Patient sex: M
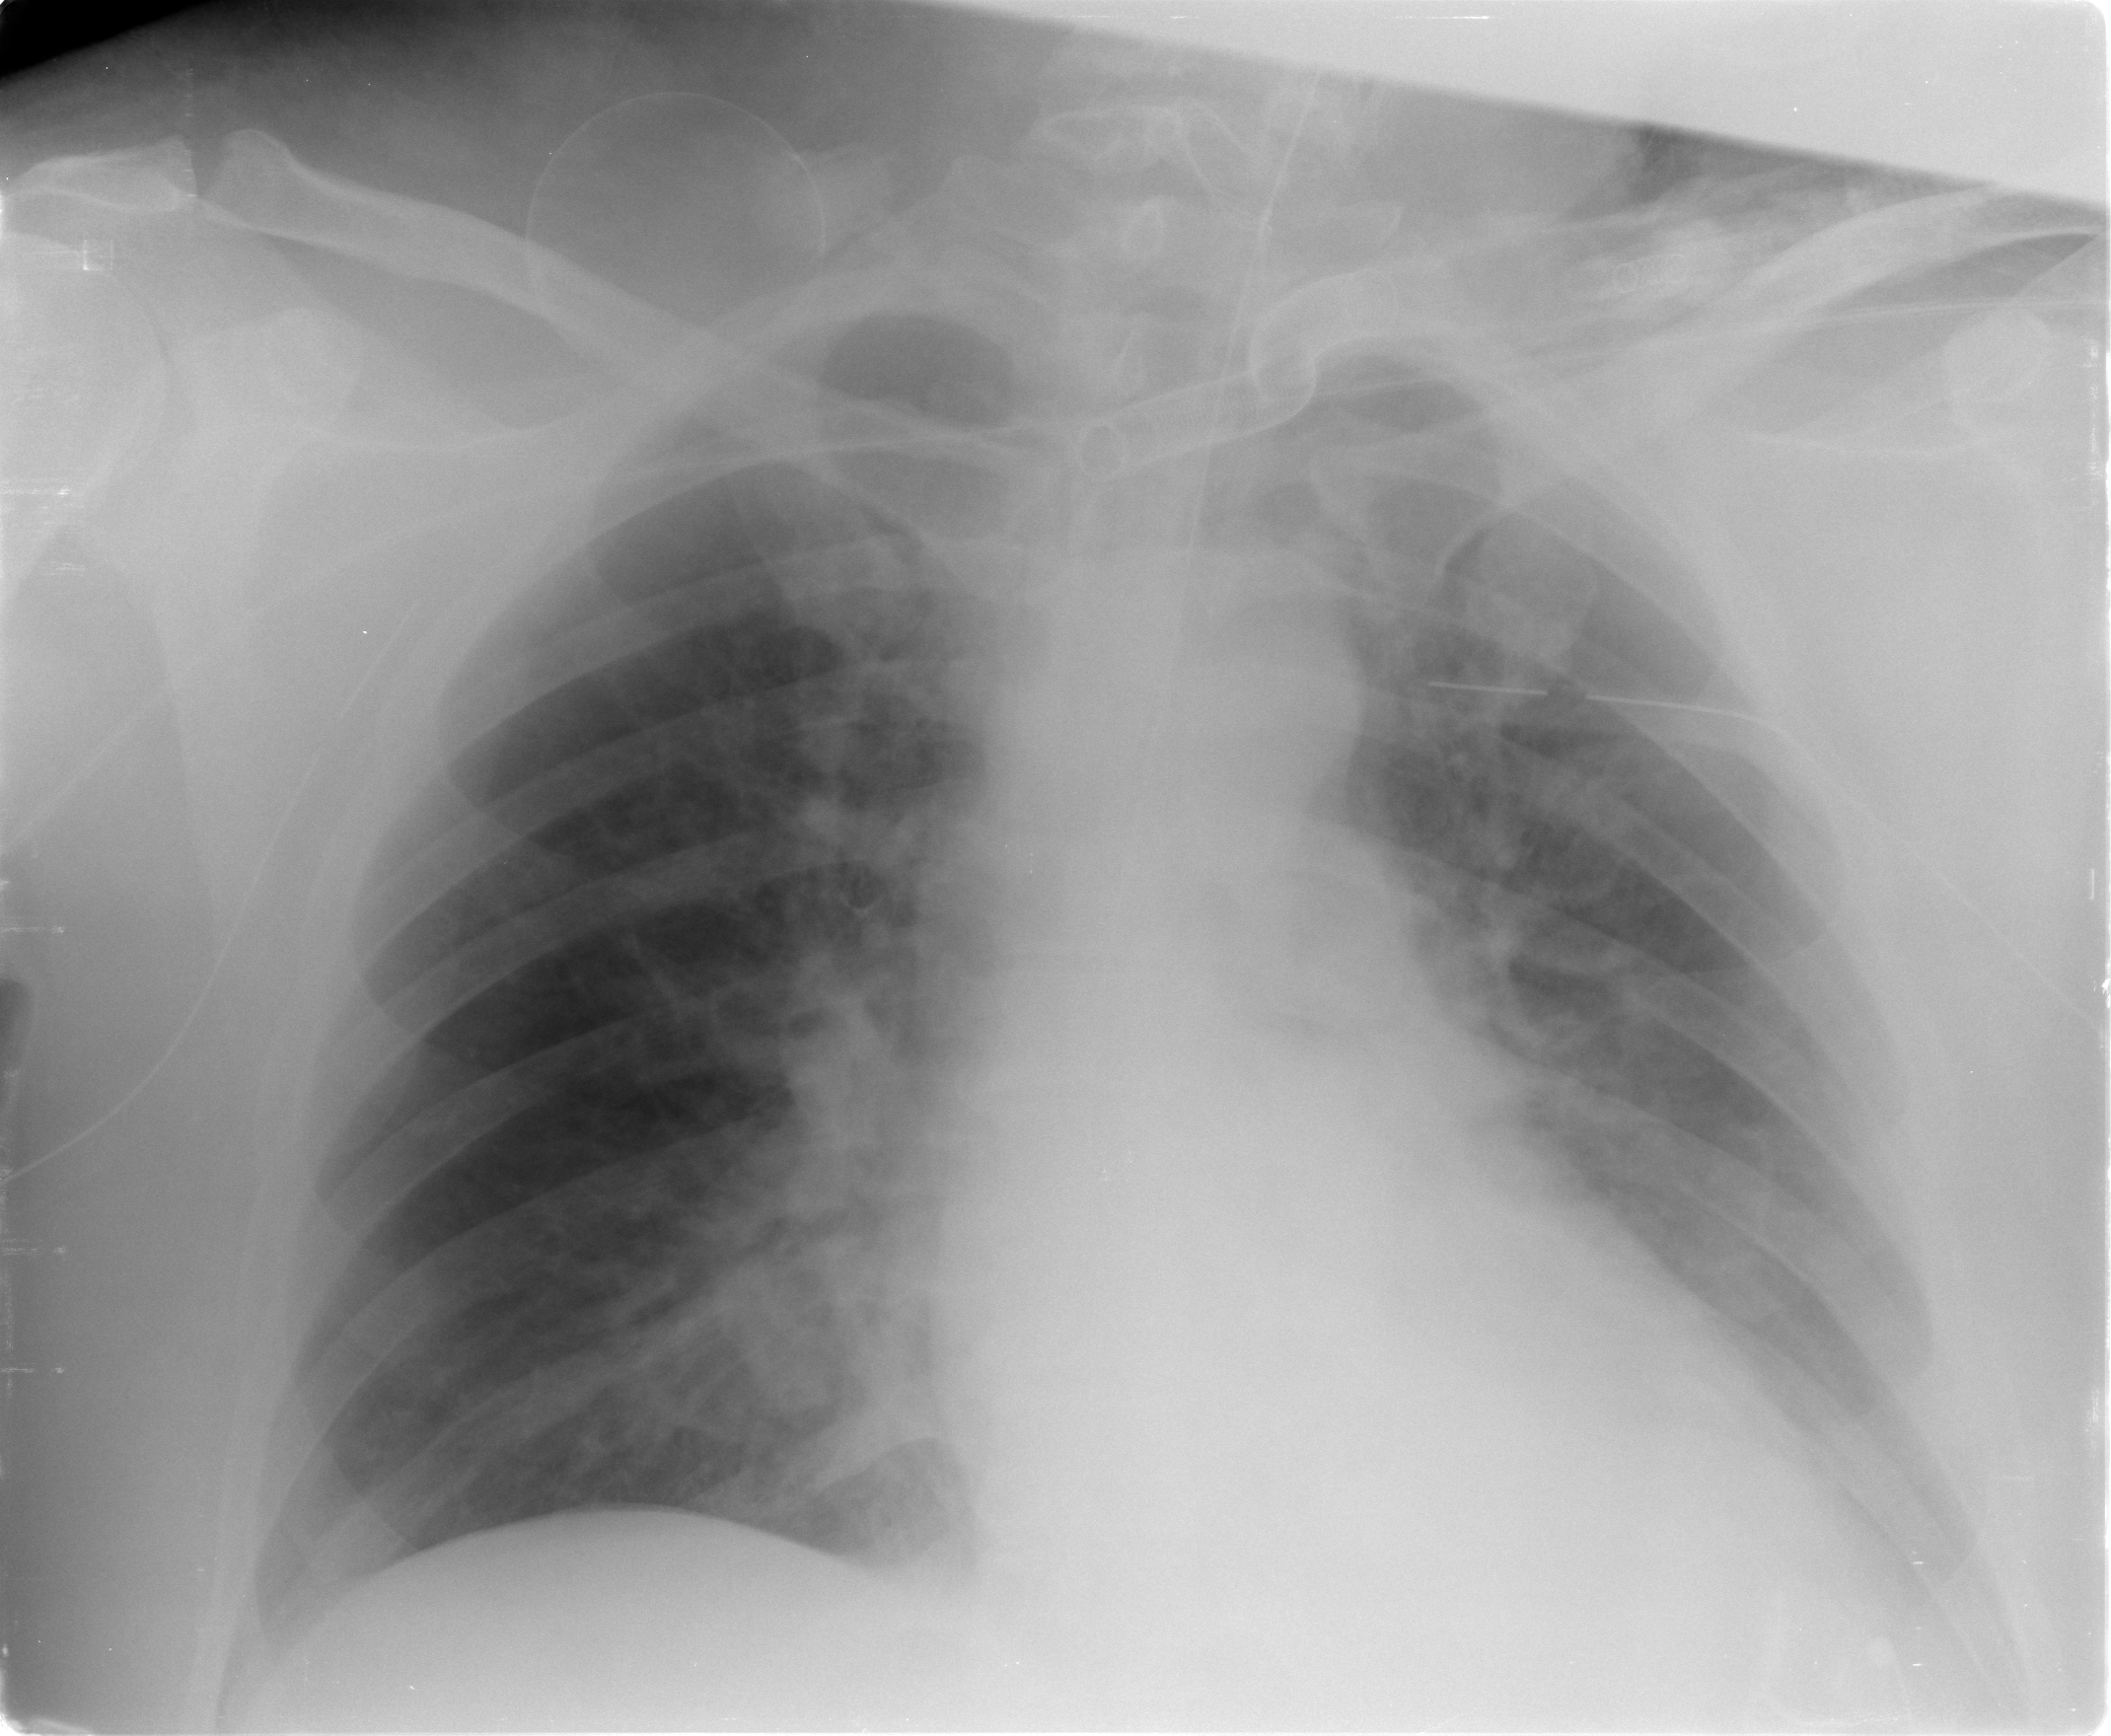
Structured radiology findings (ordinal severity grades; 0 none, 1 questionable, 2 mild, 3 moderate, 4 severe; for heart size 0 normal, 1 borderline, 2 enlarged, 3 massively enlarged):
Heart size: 0
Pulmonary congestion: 2
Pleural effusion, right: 0
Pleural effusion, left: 2
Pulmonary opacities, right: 1
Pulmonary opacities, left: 0
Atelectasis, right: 2
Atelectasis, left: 2